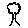
Label: tree